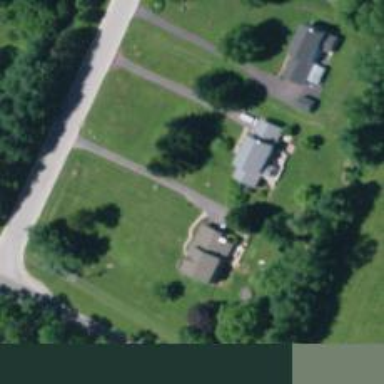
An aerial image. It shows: Driveway.